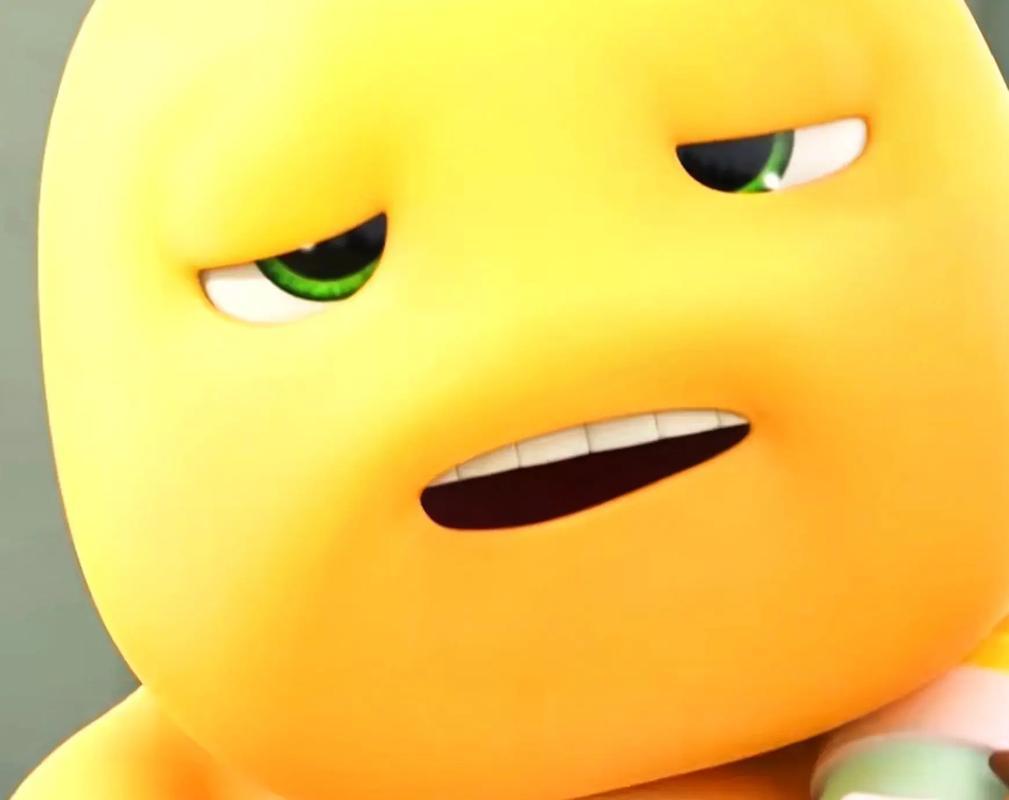
Label: nailong